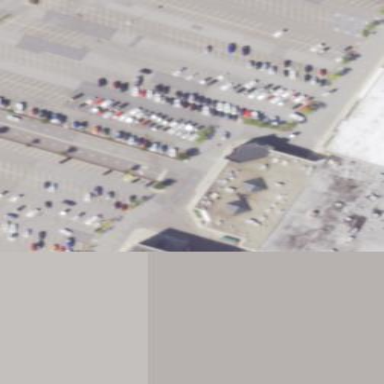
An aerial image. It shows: Mall building.